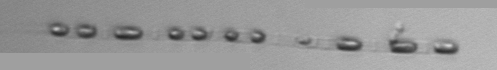
Label: Skeletonema